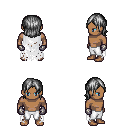
a pixel art fantasy rpg character, male body template, human, dark skin, white tattered cape, white pants, gray long bangs hairstyle, metal gloves, four views (front, back, left, right), 2x2 character sprite sheet, small pixel art, hard edges, no anti-aliasing